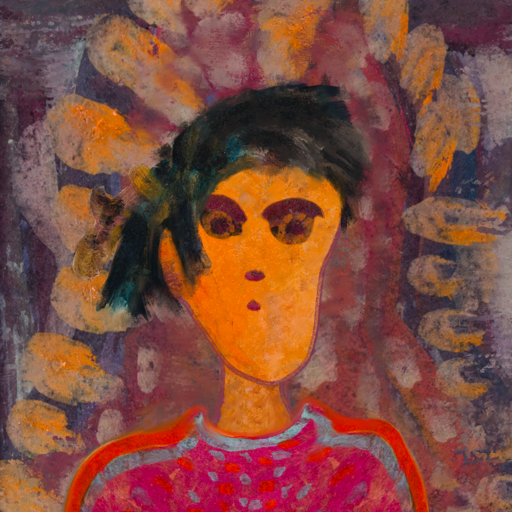
Background: Doll, Head And Neck Front: Hypocrite, Face Front: Doll, Bust: Sisters, Hair Front: Pipe, Head Accessory: Blank, Second Necklace: Blank, Necklace: Blank, Baby: Blank